Field crop: maize
Growth stage: 2
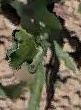
Species: maize